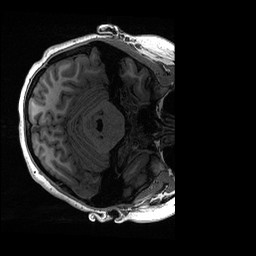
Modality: T1w
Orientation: axial
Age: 19
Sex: female
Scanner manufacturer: ge
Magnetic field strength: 3 T
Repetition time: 0.006952 s
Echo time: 0.00292 s